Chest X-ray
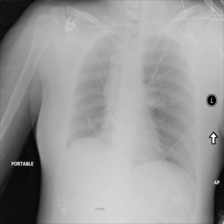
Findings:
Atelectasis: negative
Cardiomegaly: negative
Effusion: negative
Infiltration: negative
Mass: negative
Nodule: negative
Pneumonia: negative
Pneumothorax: negative
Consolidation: negative
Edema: negative
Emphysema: negative
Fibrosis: negative
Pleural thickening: negative
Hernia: negative